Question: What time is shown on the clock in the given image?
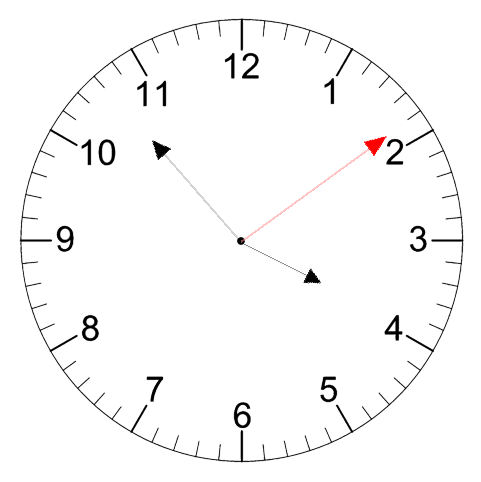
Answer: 03:53:09